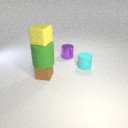
small yellow rubber cube above large green rubber cylinder